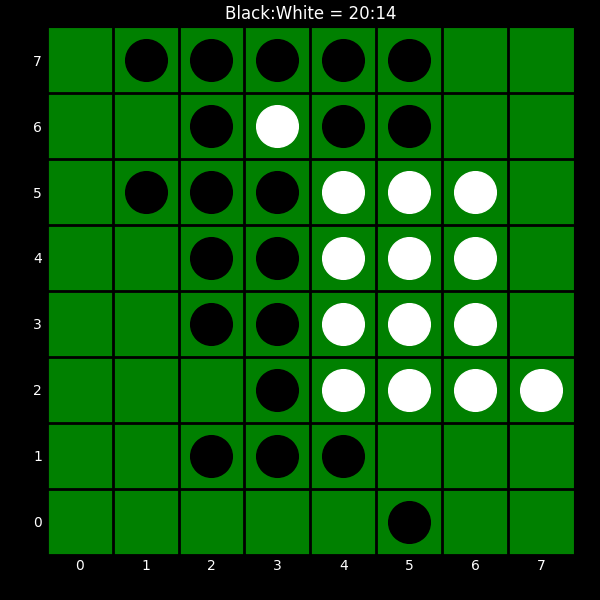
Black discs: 20
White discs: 14